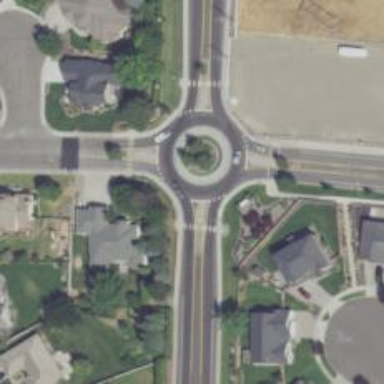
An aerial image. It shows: Secondary road around roundabout.